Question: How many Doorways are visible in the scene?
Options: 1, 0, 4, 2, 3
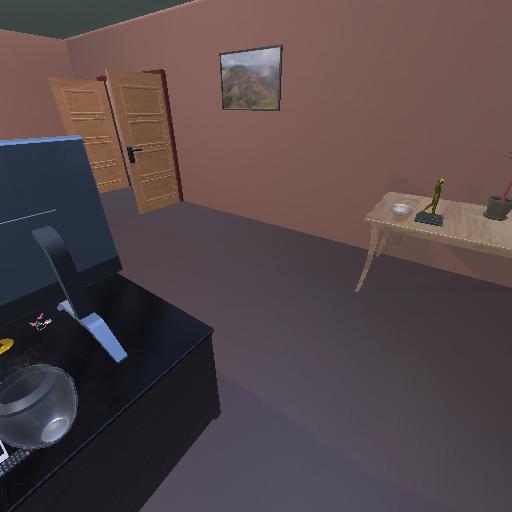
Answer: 1